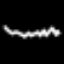
Label: squiggle